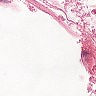
Metastatic tissue present: no